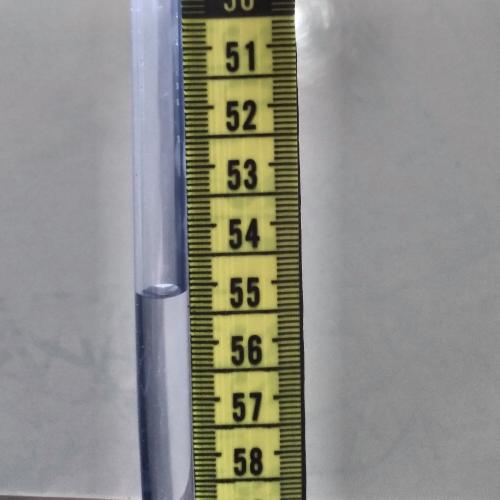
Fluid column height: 55.2 cm